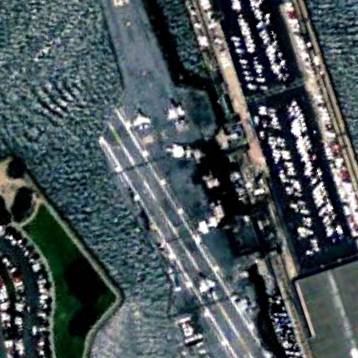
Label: aircraft_carrier